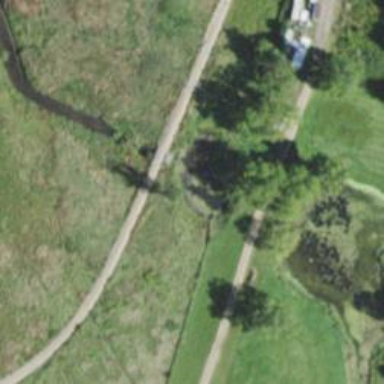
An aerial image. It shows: Miniature railway bridge.